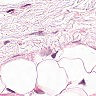
Metastatic tissue present: no